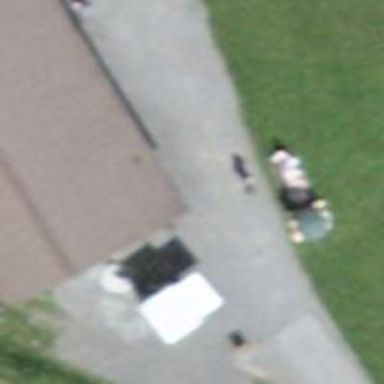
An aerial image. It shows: Bench.